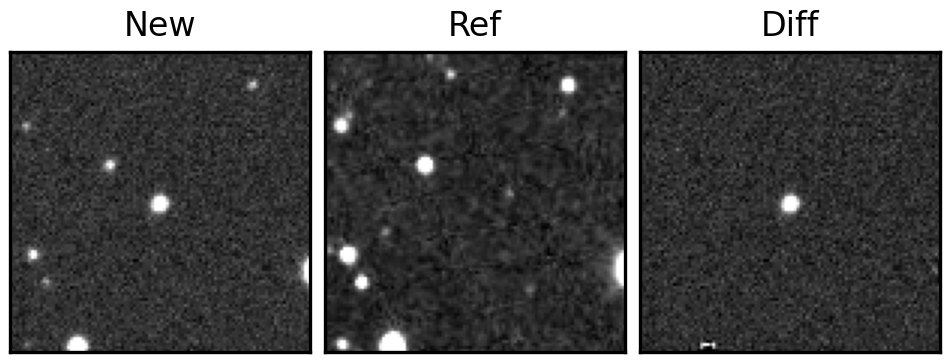
Label: real